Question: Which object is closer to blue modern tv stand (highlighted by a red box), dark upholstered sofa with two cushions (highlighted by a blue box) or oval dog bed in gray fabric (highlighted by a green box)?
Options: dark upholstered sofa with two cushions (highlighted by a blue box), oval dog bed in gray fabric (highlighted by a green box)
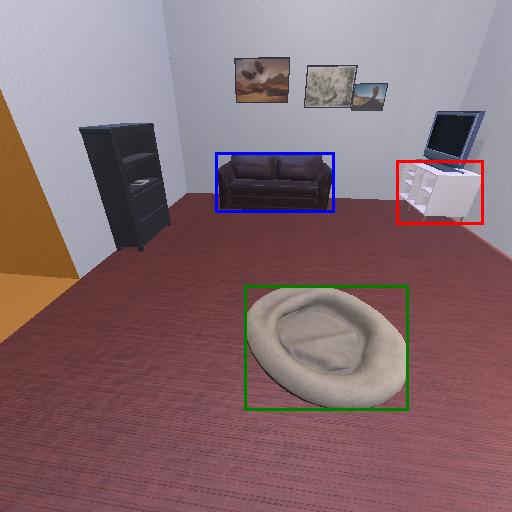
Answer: dark upholstered sofa with two cushions (highlighted by a blue box)